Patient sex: M
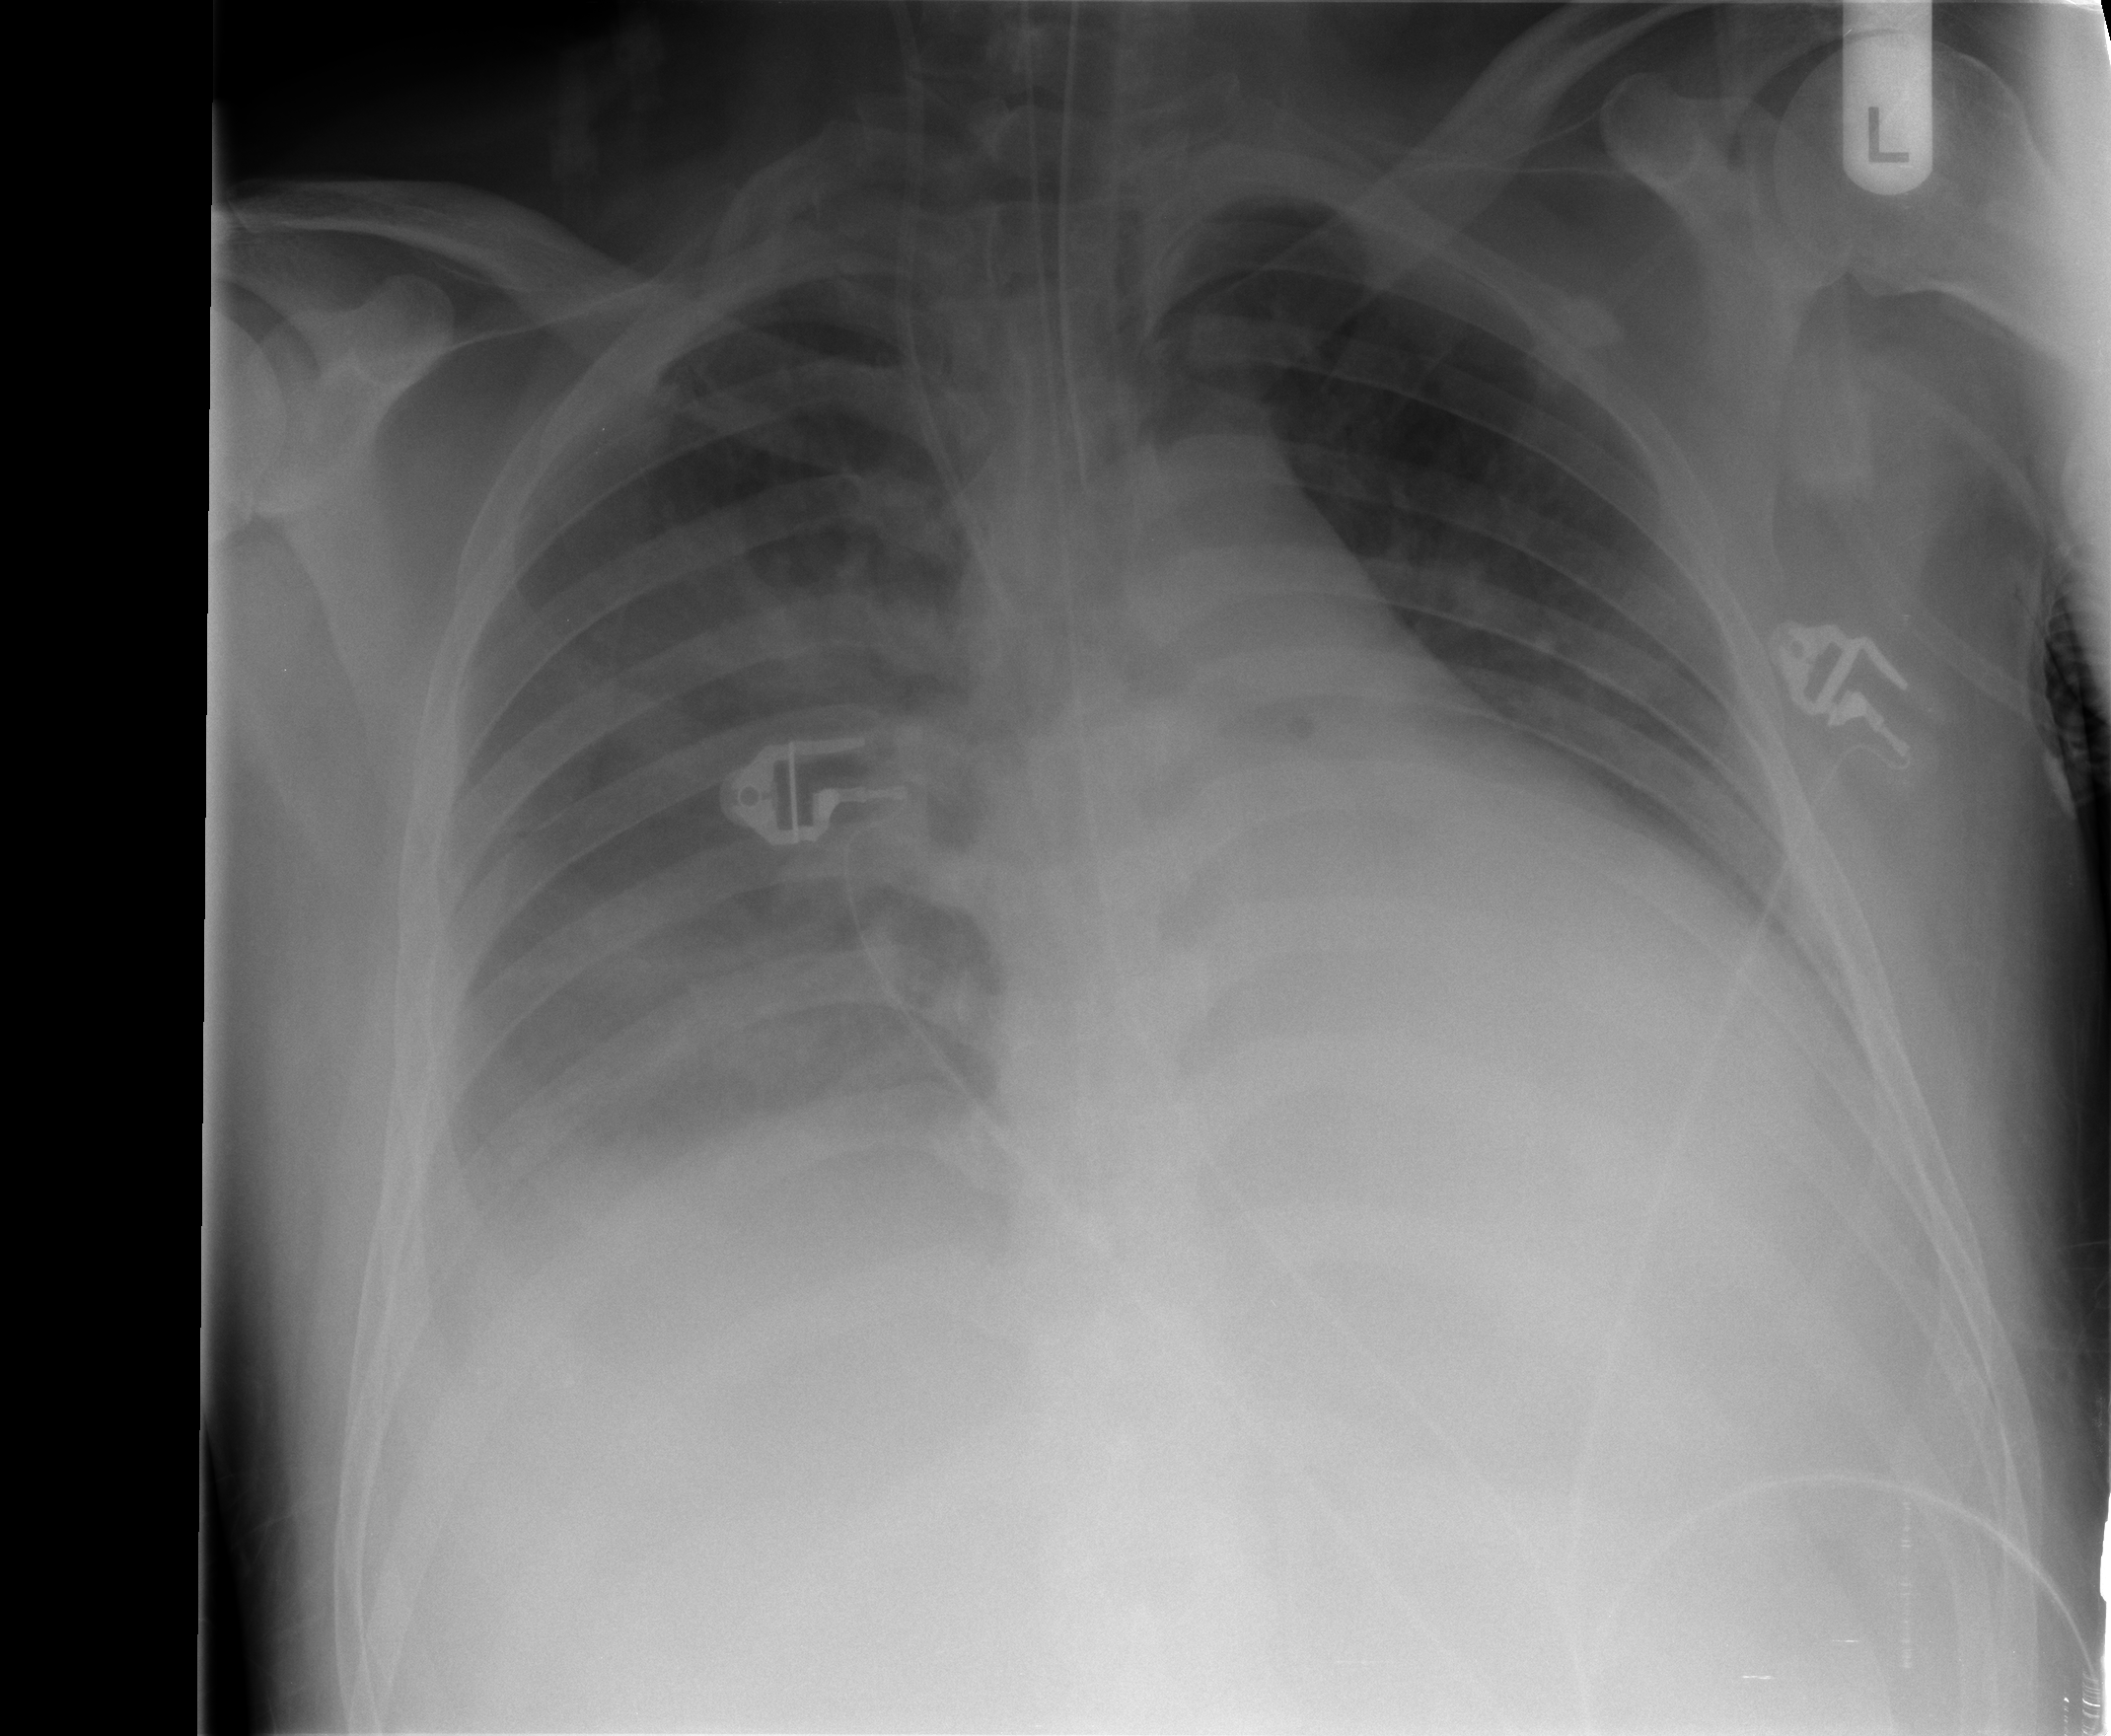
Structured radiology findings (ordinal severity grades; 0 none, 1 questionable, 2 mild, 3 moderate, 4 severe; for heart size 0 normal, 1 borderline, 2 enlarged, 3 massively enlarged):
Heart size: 2
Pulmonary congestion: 2
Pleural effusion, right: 2
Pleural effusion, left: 2
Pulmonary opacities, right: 3
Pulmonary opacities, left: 2
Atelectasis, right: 2
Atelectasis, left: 2